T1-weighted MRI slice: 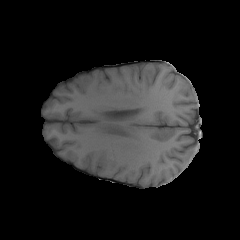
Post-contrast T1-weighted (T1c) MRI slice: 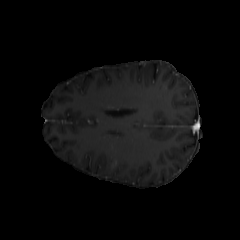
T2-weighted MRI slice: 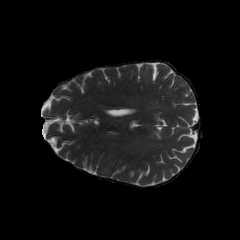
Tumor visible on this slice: yes